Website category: jobs
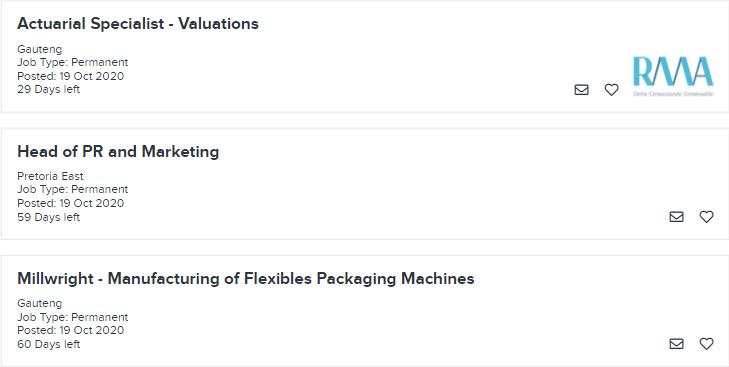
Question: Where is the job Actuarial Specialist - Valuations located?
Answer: Gauteng

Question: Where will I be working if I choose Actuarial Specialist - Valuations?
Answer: Gauteng

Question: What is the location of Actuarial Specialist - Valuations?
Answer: Gauteng

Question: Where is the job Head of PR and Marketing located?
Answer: Pretoria East

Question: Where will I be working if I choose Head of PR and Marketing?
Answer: Pretoria East

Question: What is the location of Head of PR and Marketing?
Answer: Pretoria East

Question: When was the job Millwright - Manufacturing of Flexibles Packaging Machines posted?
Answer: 19 Oct 2020

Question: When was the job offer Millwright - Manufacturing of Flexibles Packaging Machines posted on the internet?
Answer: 19 Oct 2020

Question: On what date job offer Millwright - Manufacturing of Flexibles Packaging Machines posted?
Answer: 19 Oct 2020

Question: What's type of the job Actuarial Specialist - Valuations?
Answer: Job Type: Permanent

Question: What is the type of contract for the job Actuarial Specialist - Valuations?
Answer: Job Type: Permanent

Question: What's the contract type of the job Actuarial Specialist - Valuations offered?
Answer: Job Type: Permanent

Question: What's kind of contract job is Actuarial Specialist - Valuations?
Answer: Job Type: Permanent

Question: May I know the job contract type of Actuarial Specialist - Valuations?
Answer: Job Type: Permanent

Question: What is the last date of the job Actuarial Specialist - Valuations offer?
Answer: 29 Days left

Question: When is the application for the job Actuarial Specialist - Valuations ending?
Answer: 29 Days left

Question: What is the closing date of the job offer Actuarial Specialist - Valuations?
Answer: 29 Days left

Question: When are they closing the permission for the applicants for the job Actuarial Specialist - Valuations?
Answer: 29 Days left

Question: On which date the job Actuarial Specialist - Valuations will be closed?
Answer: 29 Days left

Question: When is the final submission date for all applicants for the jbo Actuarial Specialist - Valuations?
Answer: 29 Days left

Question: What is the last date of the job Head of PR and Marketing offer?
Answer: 59 Days left

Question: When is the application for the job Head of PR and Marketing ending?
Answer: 59 Days left

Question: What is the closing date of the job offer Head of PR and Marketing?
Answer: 59 Days left

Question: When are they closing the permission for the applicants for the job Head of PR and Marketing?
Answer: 59 Days left

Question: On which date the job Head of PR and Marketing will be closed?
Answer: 59 Days left

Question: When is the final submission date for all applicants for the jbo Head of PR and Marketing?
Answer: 59 Days left

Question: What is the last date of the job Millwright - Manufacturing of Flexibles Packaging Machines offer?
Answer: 60 Days left

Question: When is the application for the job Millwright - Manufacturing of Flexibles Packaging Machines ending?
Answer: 60 Days left

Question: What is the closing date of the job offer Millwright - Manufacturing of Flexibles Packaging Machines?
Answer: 60 Days left

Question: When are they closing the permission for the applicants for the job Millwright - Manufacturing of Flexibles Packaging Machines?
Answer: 60 Days left

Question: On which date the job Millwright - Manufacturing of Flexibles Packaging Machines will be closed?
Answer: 60 Days left

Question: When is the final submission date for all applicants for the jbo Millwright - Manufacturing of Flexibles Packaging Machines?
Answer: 60 Days left

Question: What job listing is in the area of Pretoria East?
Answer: Head of PR and Marketing

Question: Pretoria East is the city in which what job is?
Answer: Head of PR and Marketing

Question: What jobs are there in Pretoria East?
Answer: Head of PR and Marketing

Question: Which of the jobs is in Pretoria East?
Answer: Head of PR and Marketing

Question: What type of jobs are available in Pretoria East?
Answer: Head of PR and Marketing

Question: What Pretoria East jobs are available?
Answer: Head of PR and Marketing